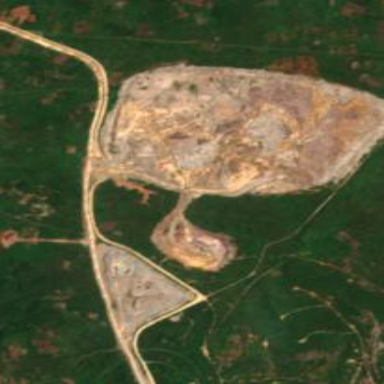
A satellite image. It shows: Landfill area with spoil heap.